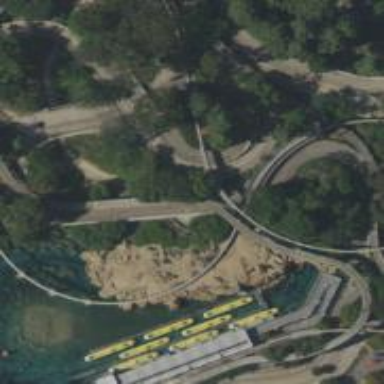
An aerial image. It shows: Monorail bridge.